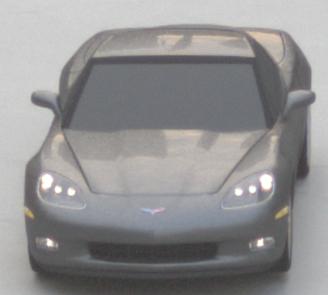
Make: Chevrolet
Model: Corvette Coupé
Detailed model: Corvette (C6) Coupé
Model produced from: 2005/02
Model produced until: 2008/03
Doors: 3
Color: gray
Road condition: dry road
Daytime: morning or afternoon
Contrast: low contrast